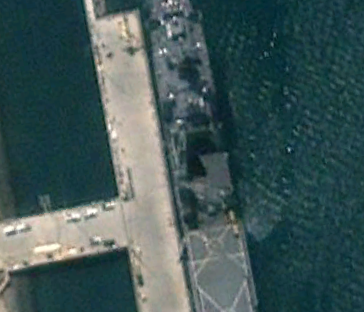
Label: combat